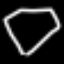
Label: diamond